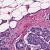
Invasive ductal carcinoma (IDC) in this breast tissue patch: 1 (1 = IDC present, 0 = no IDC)